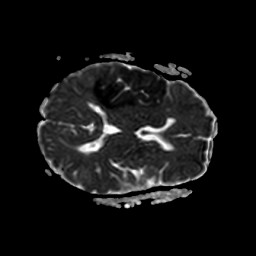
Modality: ADC
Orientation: axial
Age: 57
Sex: female
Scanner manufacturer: philips
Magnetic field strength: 3 T
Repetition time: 4.107 s
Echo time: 0.06134 s